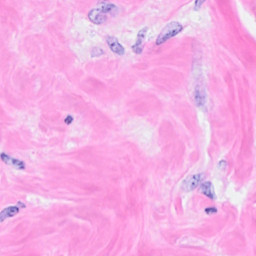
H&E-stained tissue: Breast